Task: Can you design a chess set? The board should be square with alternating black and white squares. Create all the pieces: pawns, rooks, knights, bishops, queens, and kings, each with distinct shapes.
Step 3825:
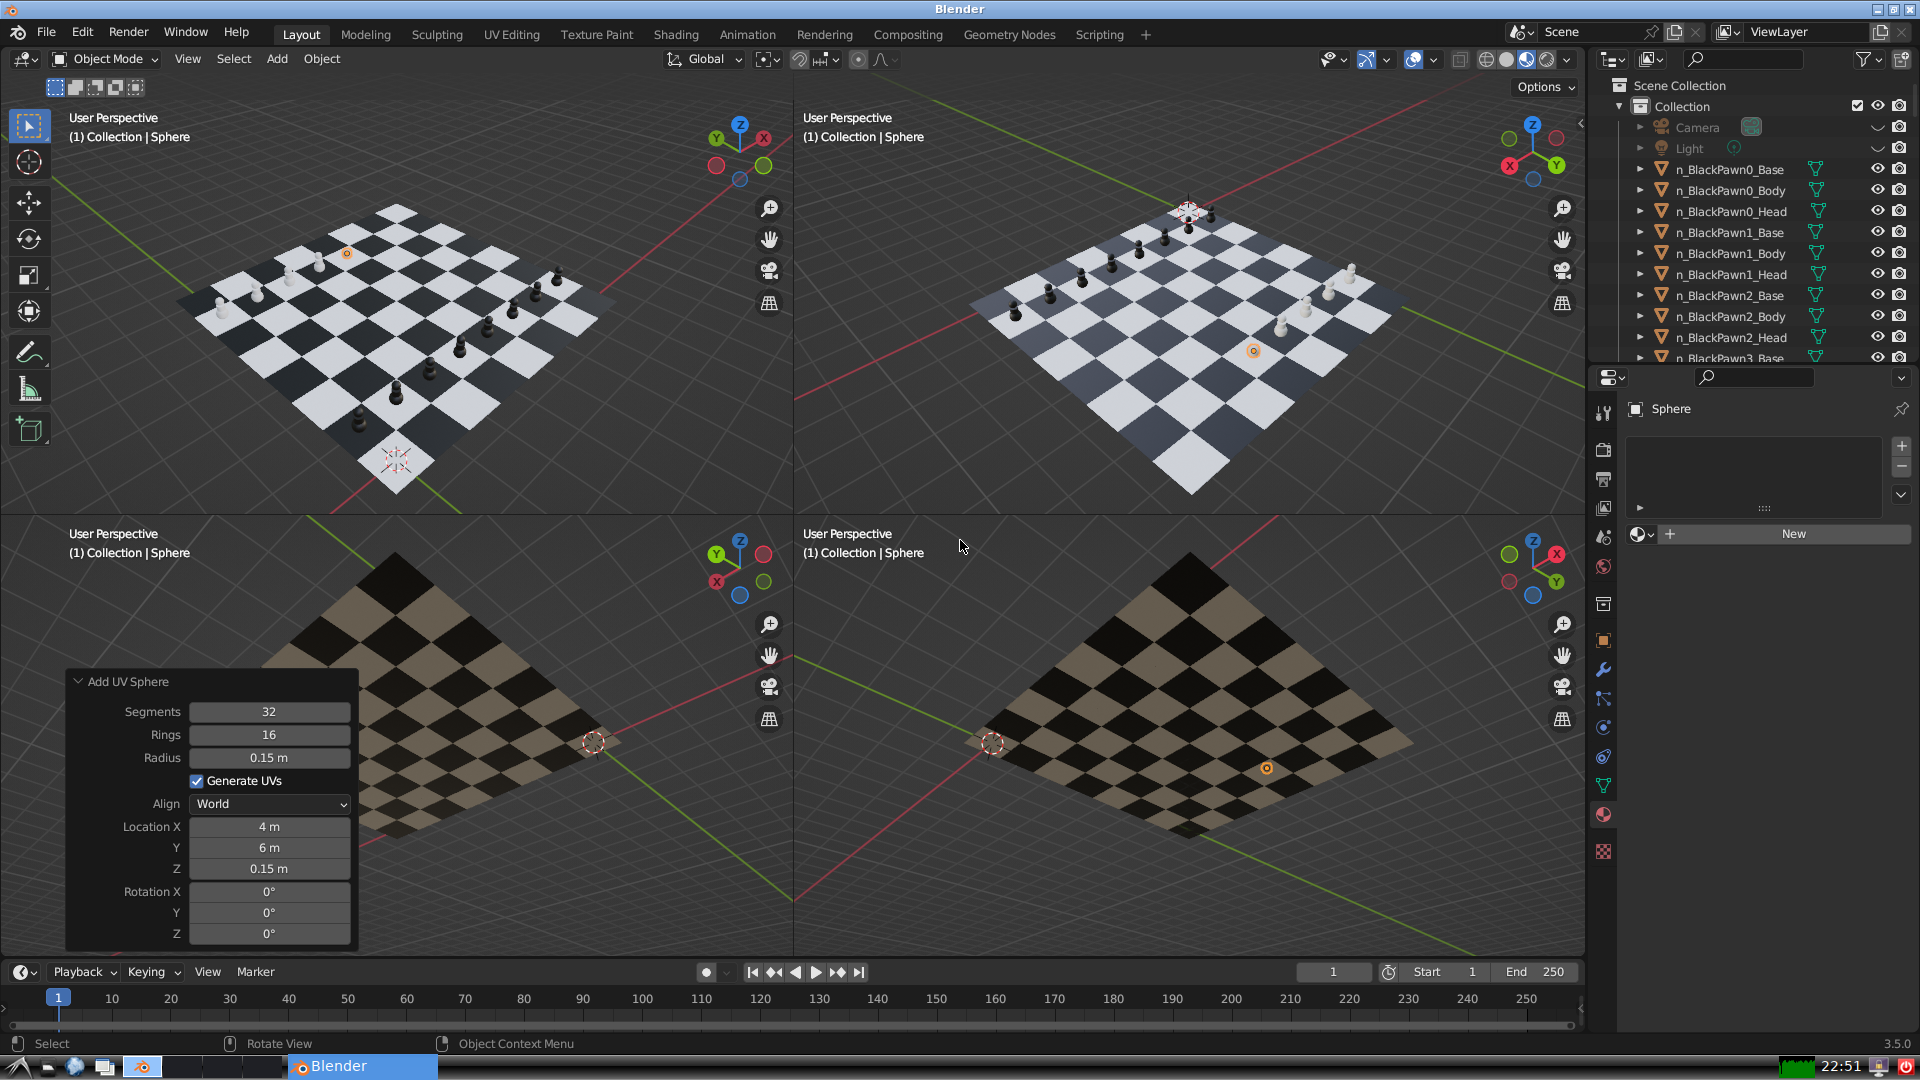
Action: {"key_press": ['Ctrl, Home']}